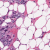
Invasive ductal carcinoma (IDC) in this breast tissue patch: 1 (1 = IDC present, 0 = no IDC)